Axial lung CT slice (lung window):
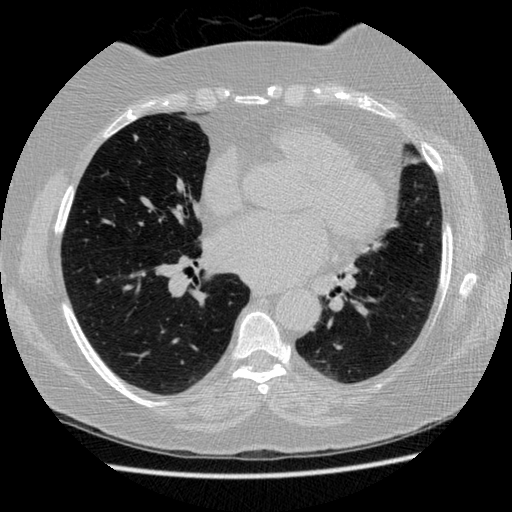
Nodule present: yes
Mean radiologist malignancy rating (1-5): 4